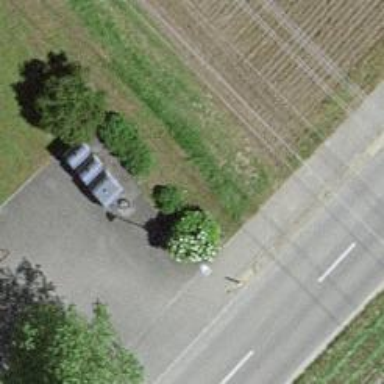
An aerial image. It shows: Asphalt cycleway.